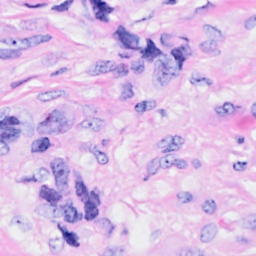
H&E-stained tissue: Breast